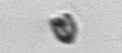
Label: Pyramimonas